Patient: sex M, age 78
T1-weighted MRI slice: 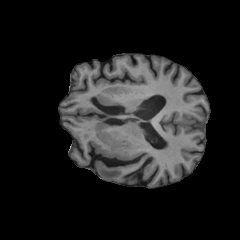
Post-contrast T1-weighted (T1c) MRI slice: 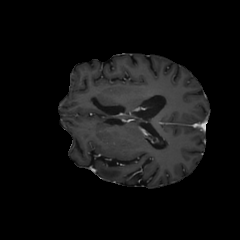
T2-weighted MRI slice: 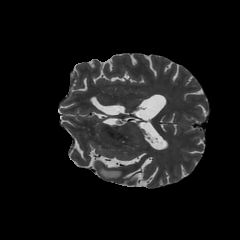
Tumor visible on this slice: yes
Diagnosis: Glioblastoma, IDH-wildtype
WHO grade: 4